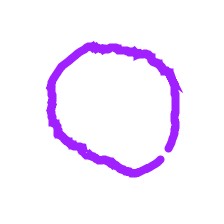
Shape: circle